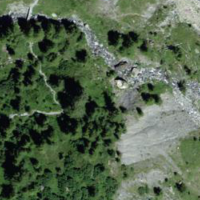
EUNIS habitat code: 26
Species observed at this site:
Erebia tyndarus
Volucella zonaria
Callophrys rubi
Dryas octopetala
Boloria titania
Cyaniris semiargus
Parnassius apollo